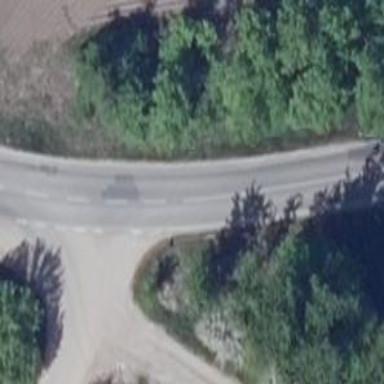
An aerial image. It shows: Tertiary road.